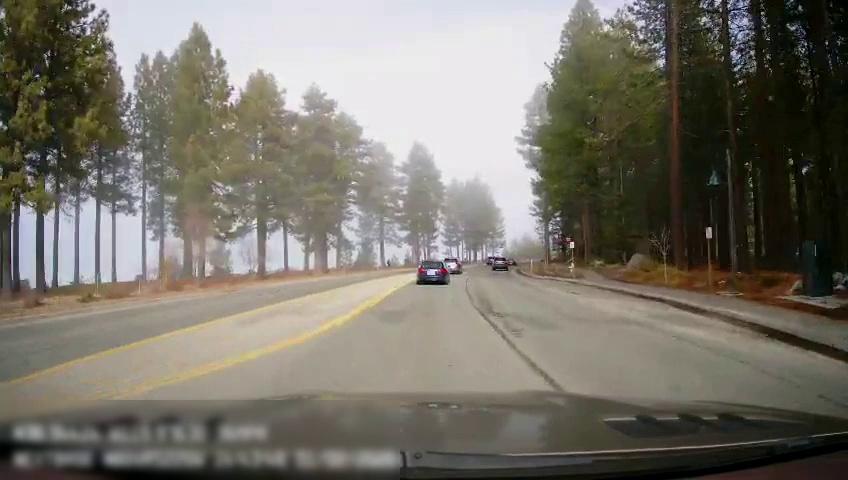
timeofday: Day
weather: Sunny
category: Drivable Space
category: Vehicles | Car
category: Vehicles | SUV
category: Vehicles | Car
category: Lanes | Opposite Lane
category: Lanes | Current Lane